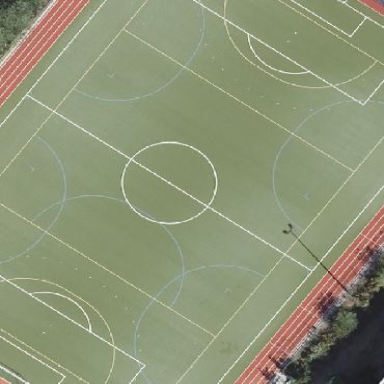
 suitable for sports and leisure activities."